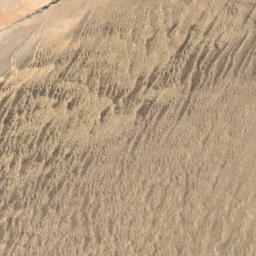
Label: desert